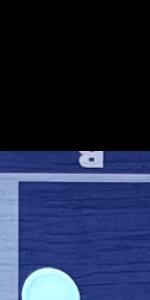
Label: Empty